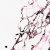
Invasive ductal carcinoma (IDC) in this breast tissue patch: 0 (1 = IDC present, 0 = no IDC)